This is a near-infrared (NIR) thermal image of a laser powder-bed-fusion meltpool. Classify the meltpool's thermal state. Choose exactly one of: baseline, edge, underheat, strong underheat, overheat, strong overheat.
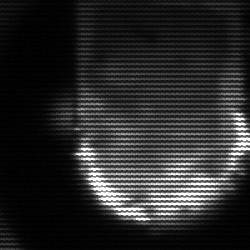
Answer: baseline